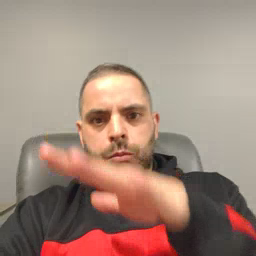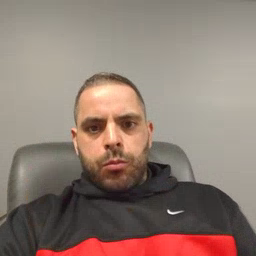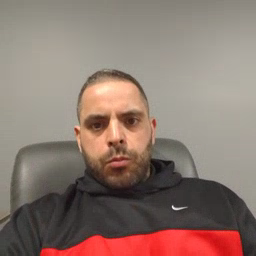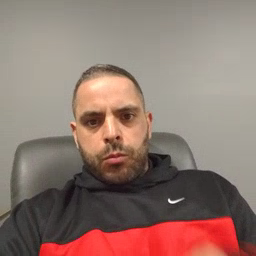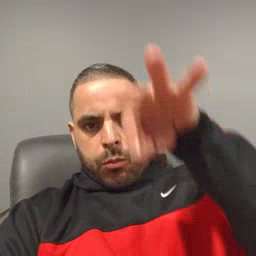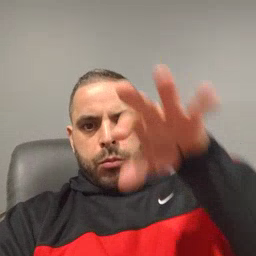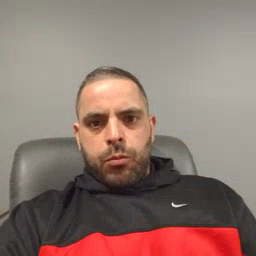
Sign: find